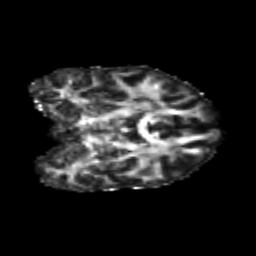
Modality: FA
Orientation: coronal
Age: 23
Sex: female
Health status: healthy
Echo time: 0.074 s